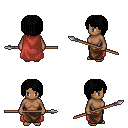
a pixel art fantasy rpg character, female body template, human, dark skin, maroon cape, robe skirt, black pageboy hairstyle, spear, four views (front, back, left, right), 2x2 character sprite sheet, small pixel art, hard edges, no anti-aliasing